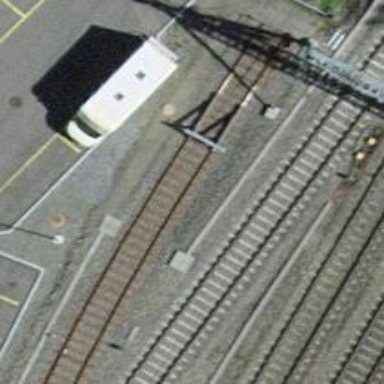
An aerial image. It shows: Railway buffer stop.